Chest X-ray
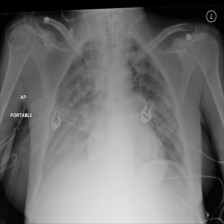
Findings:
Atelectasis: negative
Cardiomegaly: negative
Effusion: positive
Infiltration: positive
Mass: negative
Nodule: negative
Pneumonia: negative
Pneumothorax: negative
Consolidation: negative
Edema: negative
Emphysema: negative
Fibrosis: negative
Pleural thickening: negative
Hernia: negative